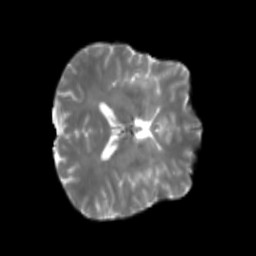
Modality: T2w
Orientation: axial
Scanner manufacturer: siemens
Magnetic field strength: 3 T
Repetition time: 4 s
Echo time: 0.0594 s